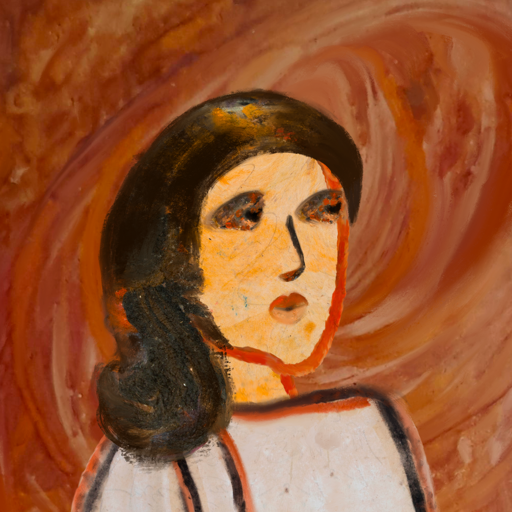
Background: Pious_Lady, Head And Neck Side: Experience, Face Side: Gypsy_Queen, Bust: Roy_Bahadur, Hair Side: Gypsy_Queen, Head Accessory: Blank, Second Necklace: Blank, Necklace: Blank, Baby: Blank